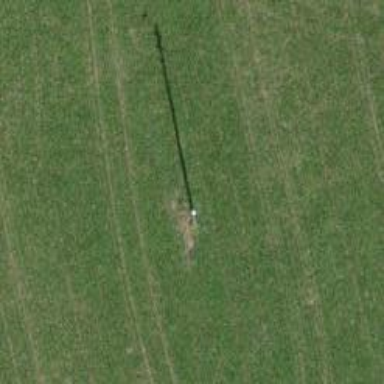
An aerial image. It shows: Minor power line.